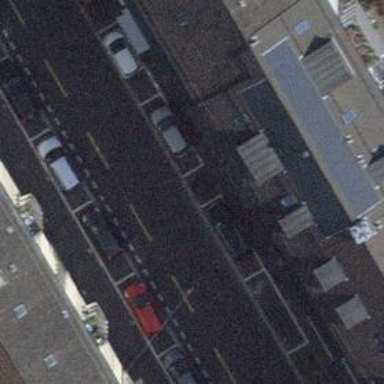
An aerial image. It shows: Street-side parking available in parallel orientation.